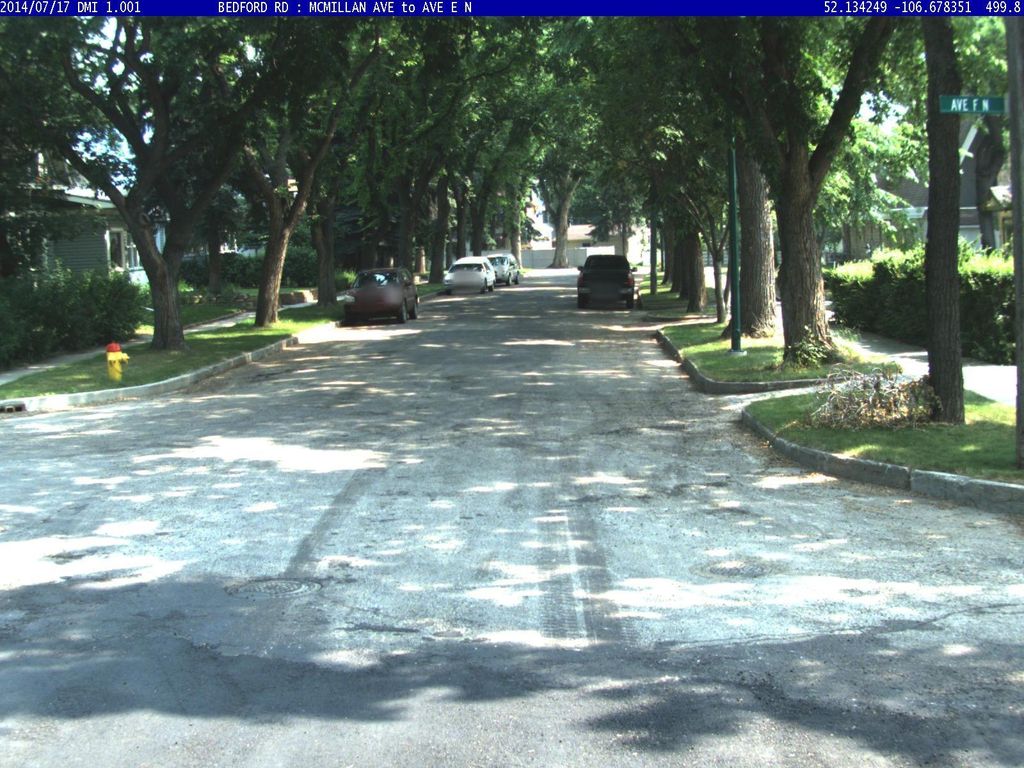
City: saskatoon